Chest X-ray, PA view. Patient: 66 years old, sex F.
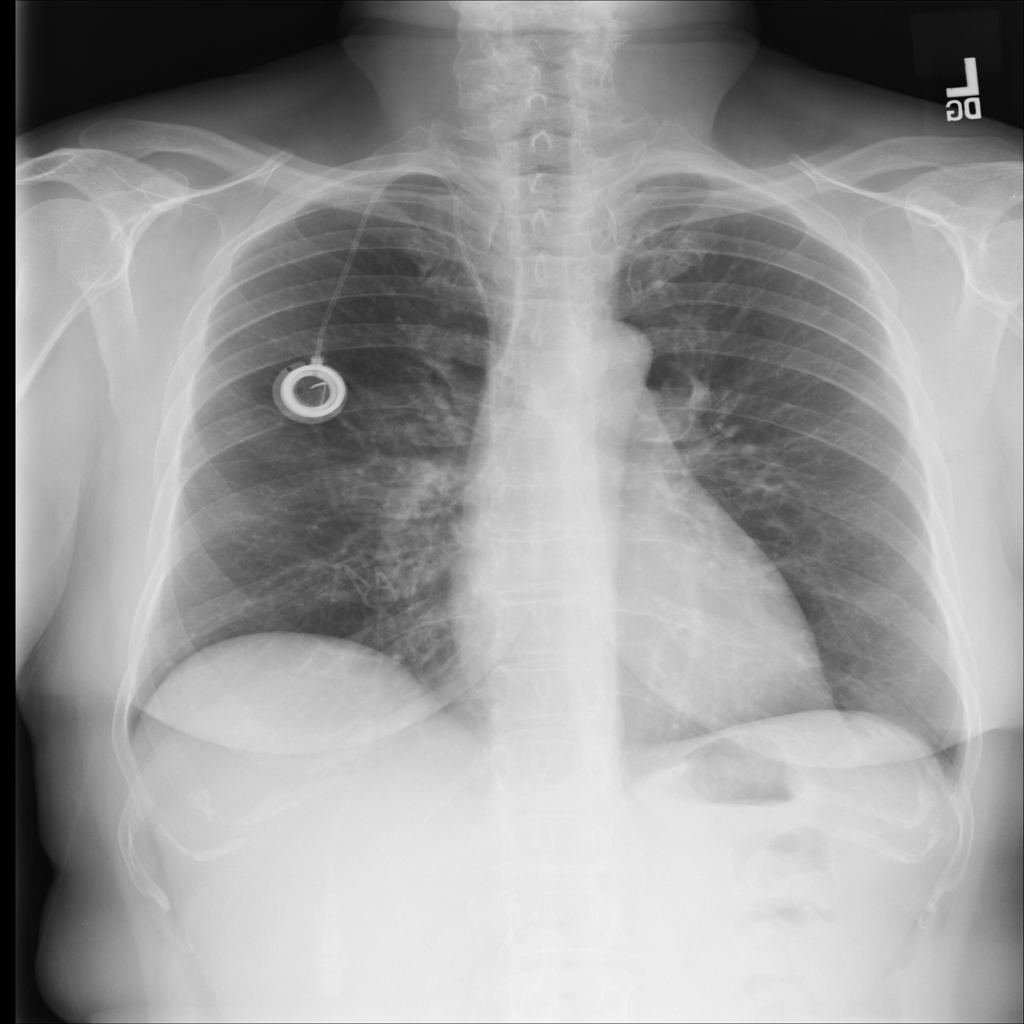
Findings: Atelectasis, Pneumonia